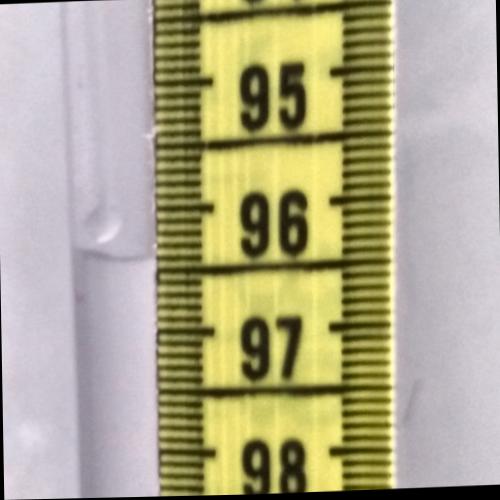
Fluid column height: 96.4 cm